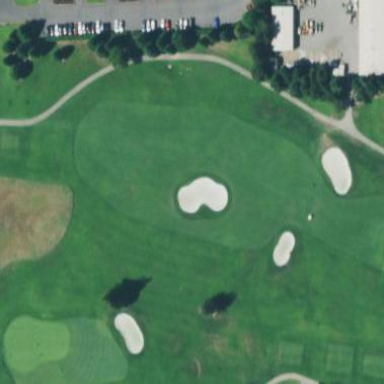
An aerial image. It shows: Rough area on grassy golf course.